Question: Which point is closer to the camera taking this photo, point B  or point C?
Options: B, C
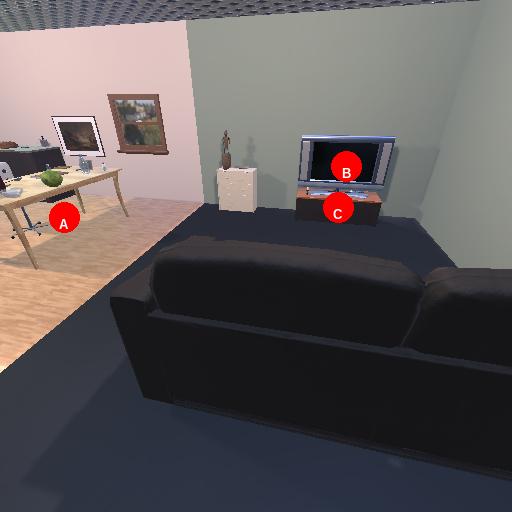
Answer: B